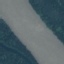
Land use / land cover class: River